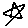
Label: star